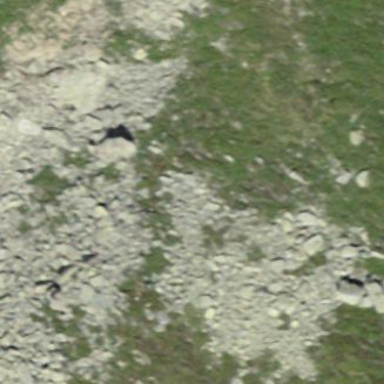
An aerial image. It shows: Scree landscape.